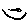
Label: smiley face